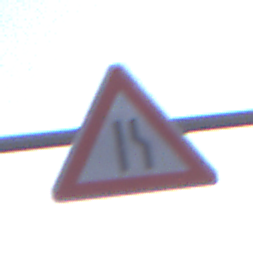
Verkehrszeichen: EinseitigVerengteFahrbahnRechts
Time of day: SunriseSunset
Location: Outdoor (Urban)
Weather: Clear
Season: NotSpecified
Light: Natural